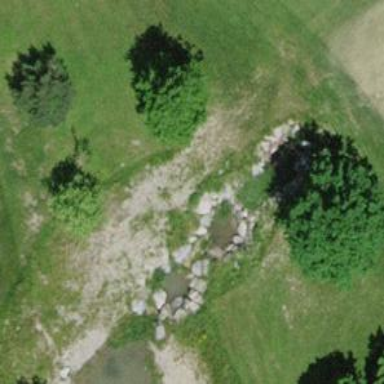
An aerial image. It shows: Culvert tunnel.